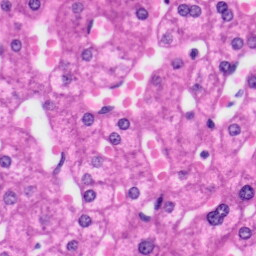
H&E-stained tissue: Liver